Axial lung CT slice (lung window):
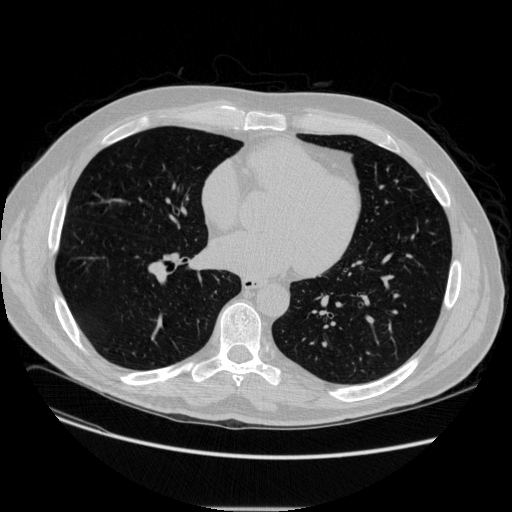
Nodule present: no